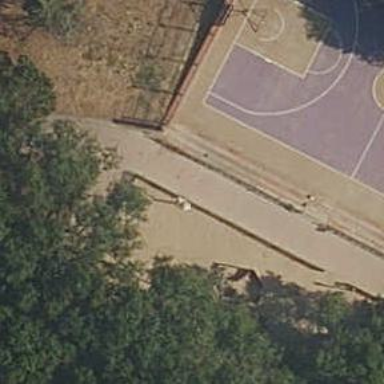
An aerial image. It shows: Playground area for leisure land.